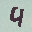
Label: 4